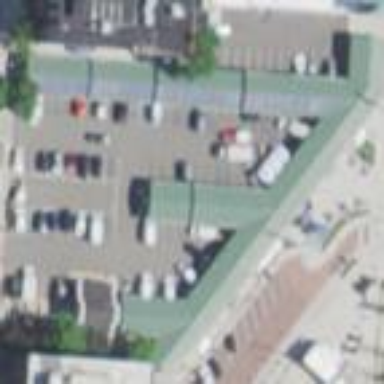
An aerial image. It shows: Retail area that serves as marketplace.